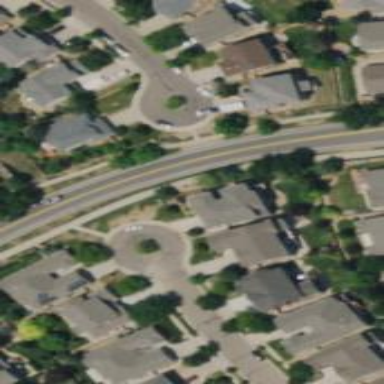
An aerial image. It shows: Turning loop on the road.